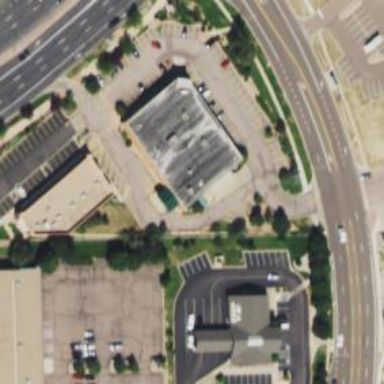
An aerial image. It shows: Building.